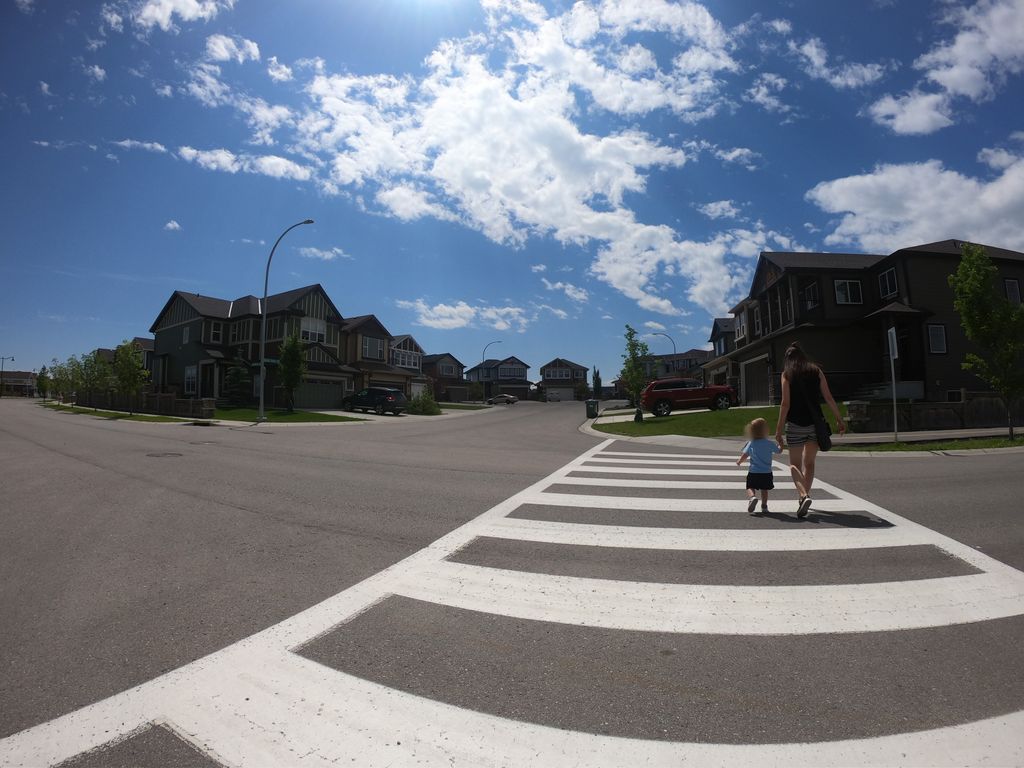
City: calgary